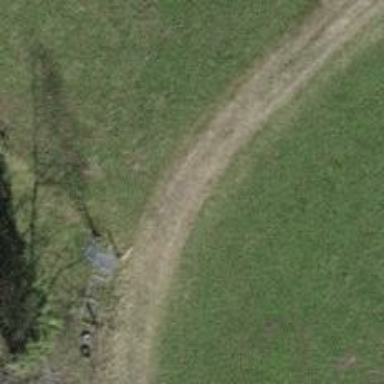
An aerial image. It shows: Track with grade 4 track type.